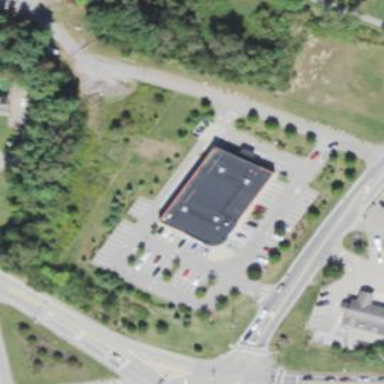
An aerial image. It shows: Building.